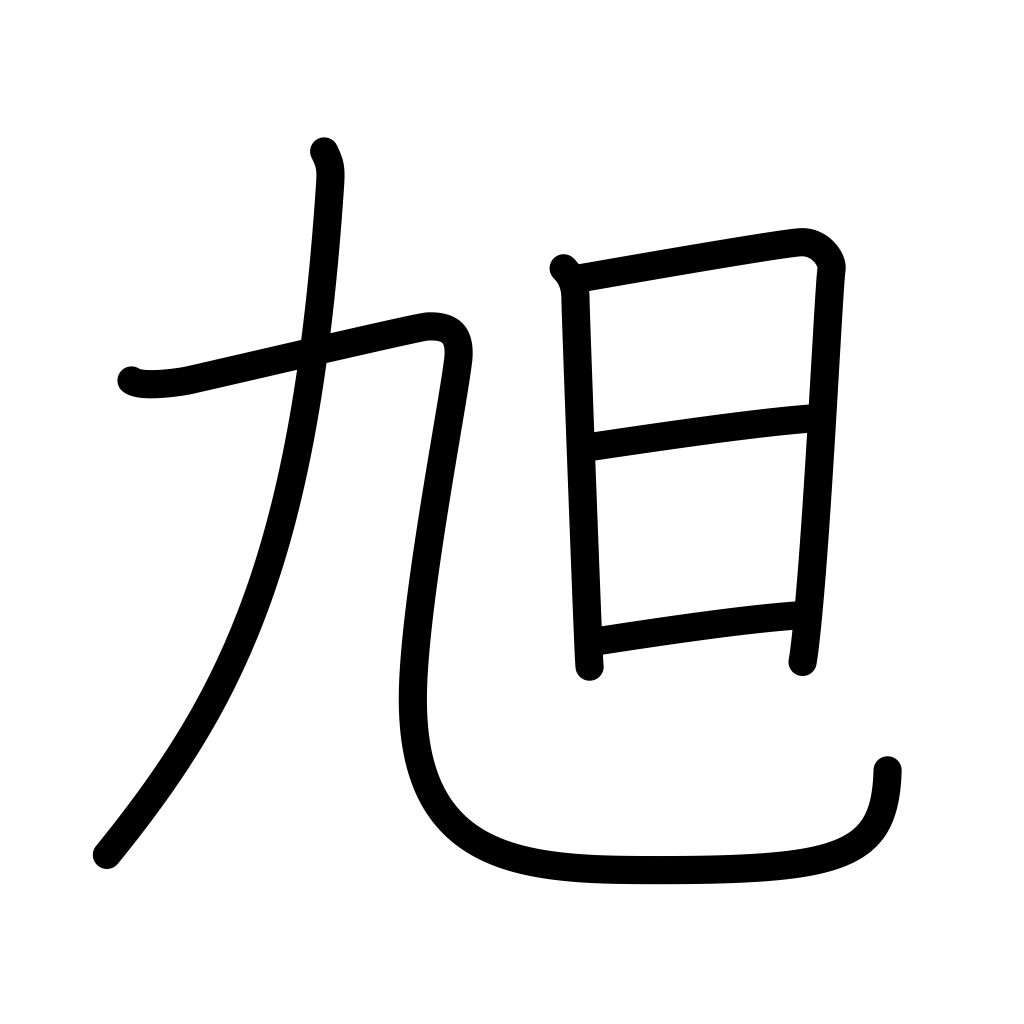
Meaning: rising sun, morning sun